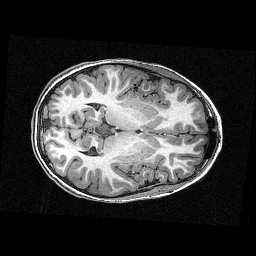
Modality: T1w
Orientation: axial
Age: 10
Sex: female
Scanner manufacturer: siemens
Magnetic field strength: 3 T
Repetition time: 2.3 s
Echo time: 0.00336 s